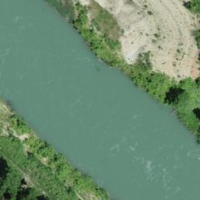
EUNIS habitat code: 15
Species observed at this site:
Abies alba